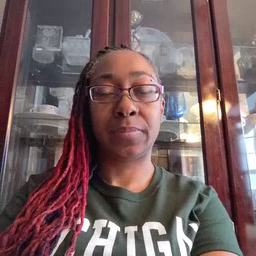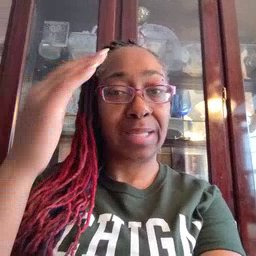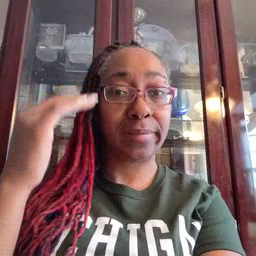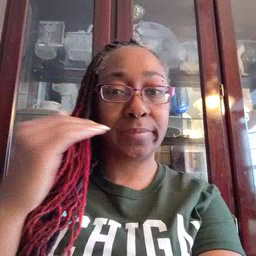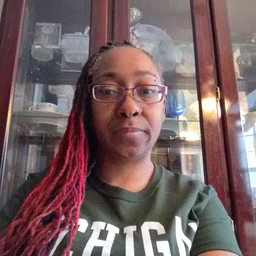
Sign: head